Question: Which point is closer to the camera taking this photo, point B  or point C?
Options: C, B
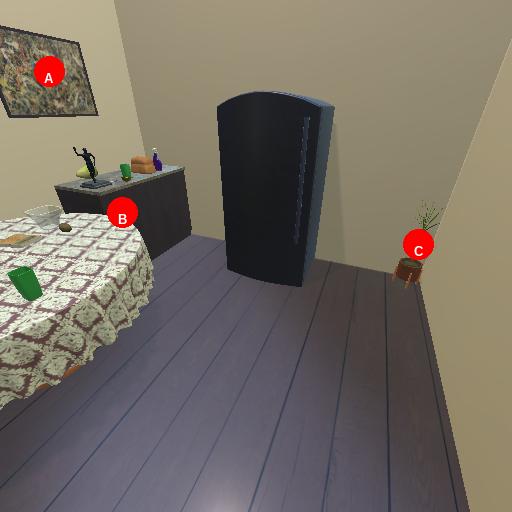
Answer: C